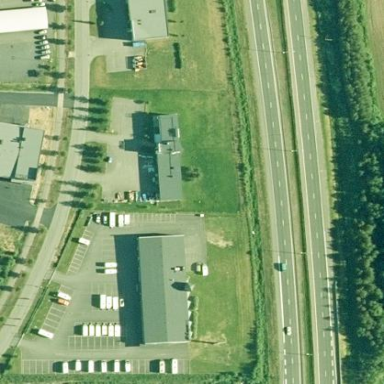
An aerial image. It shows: Retail area.